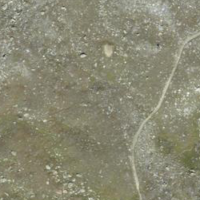
EUNIS habitat code: 48
Species observed at this site:
Oenanthe oenanthe